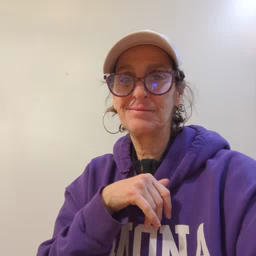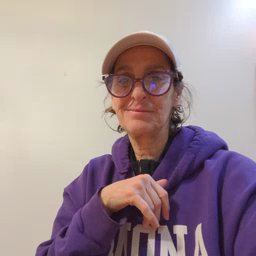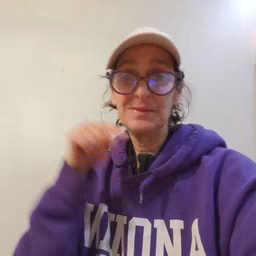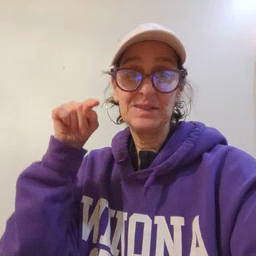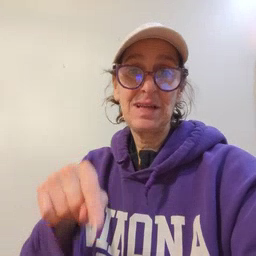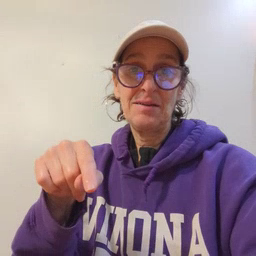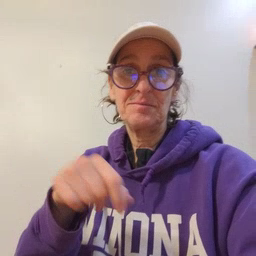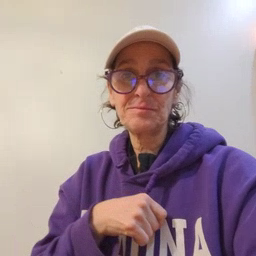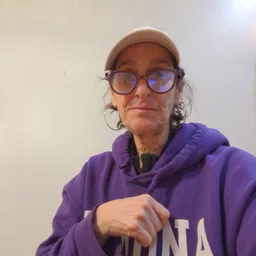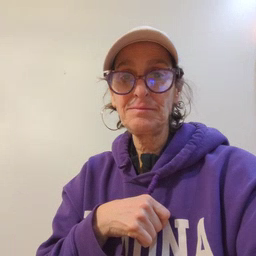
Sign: down